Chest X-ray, PA view. Patient: 63 years old, sex F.
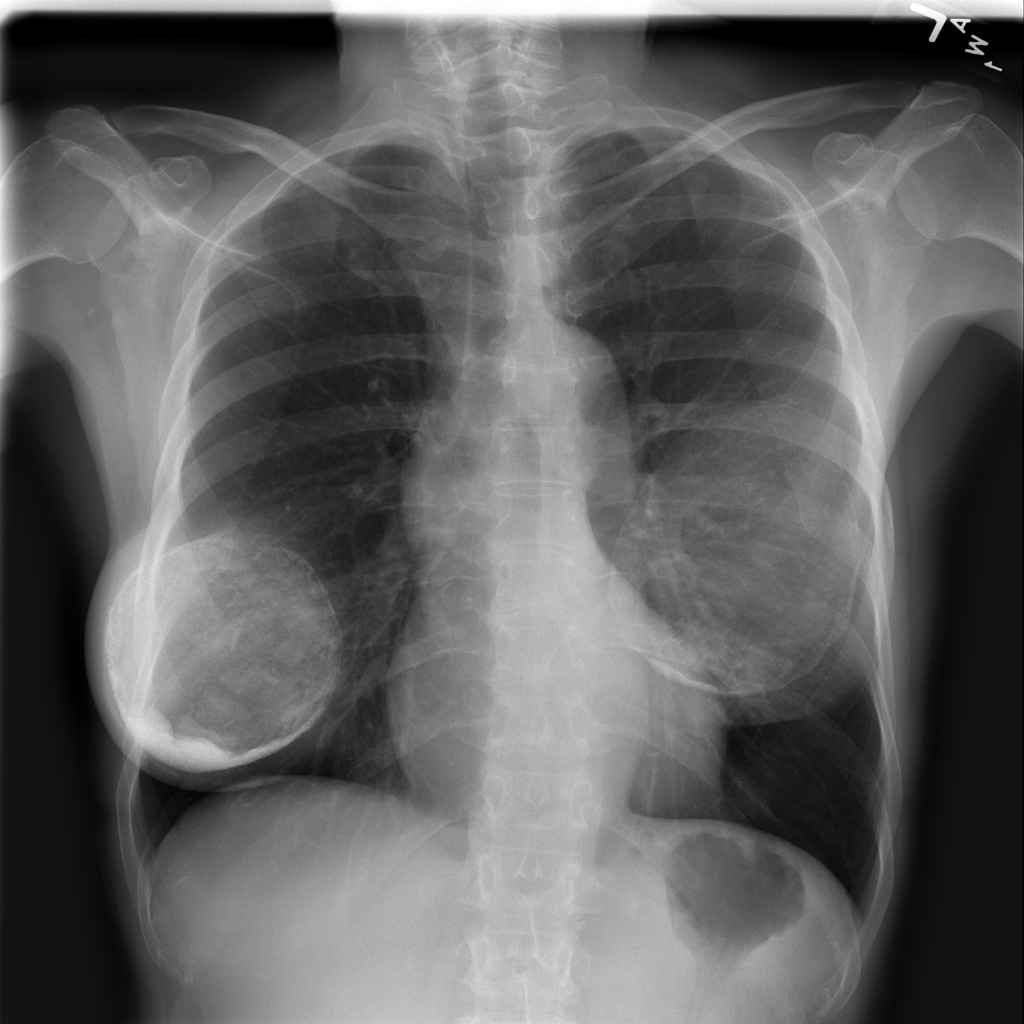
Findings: No Finding